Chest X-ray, AP view. Patient: 11 years old, sex F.
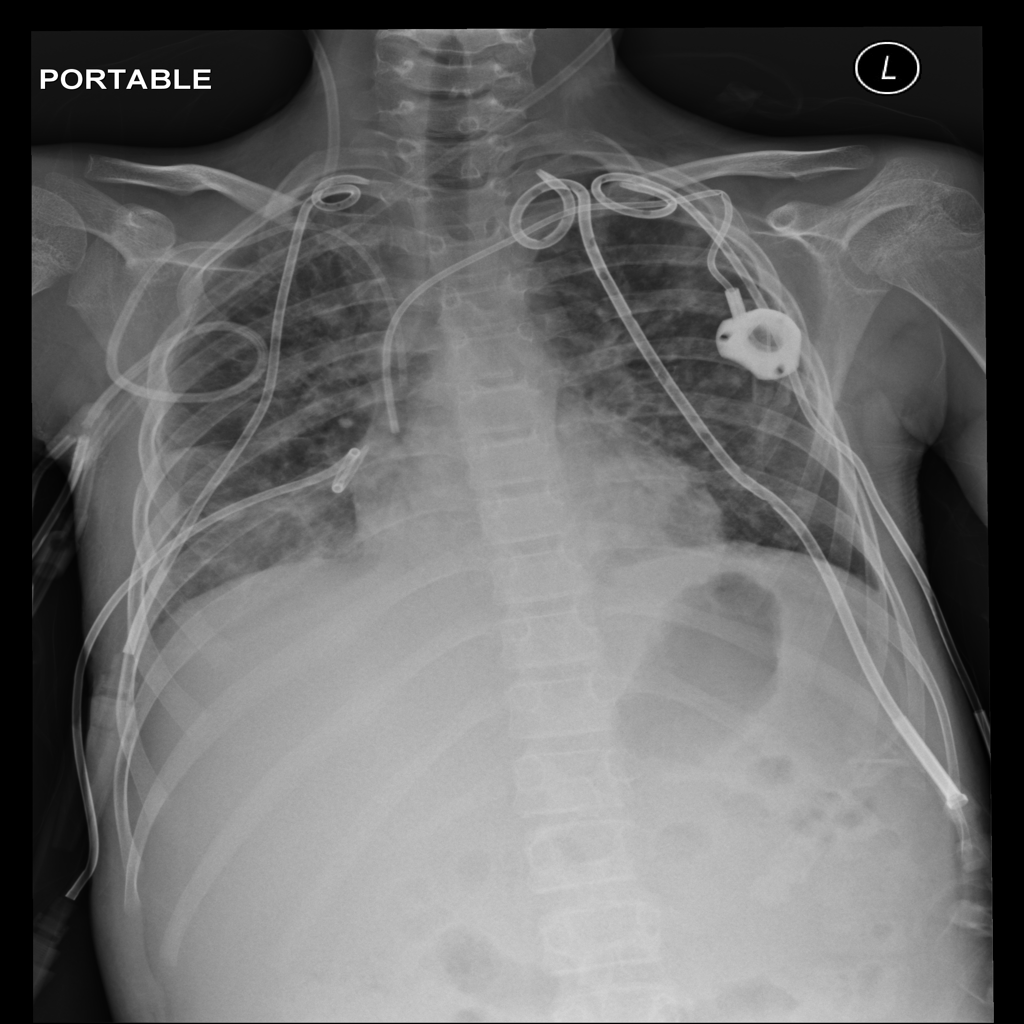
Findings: Atelectasis, Edema, Effusion, Infiltration, Pleural_Thickening